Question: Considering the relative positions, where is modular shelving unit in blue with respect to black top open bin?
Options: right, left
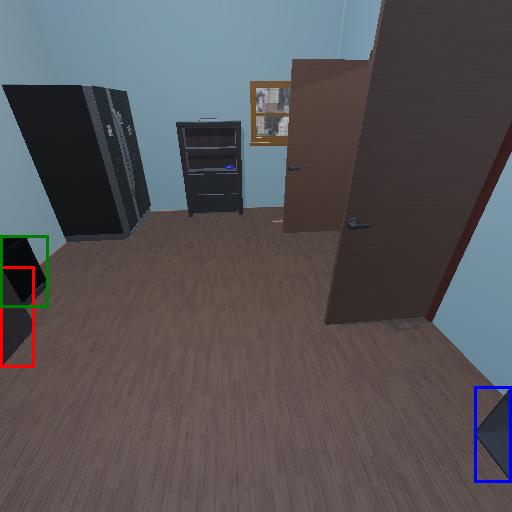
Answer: right